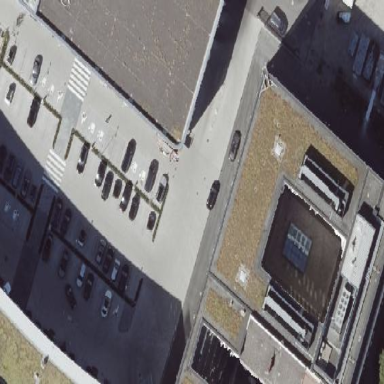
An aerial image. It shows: Office building.